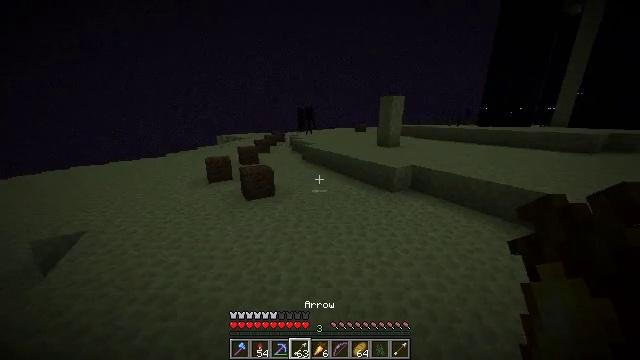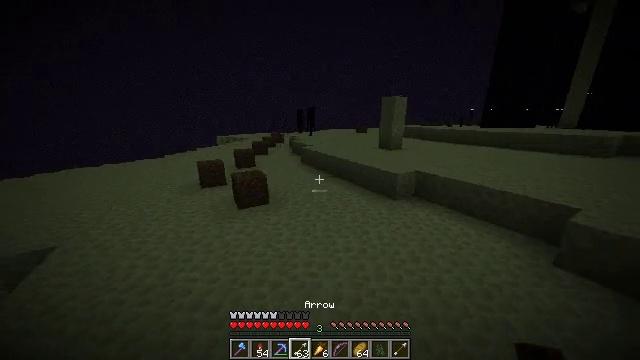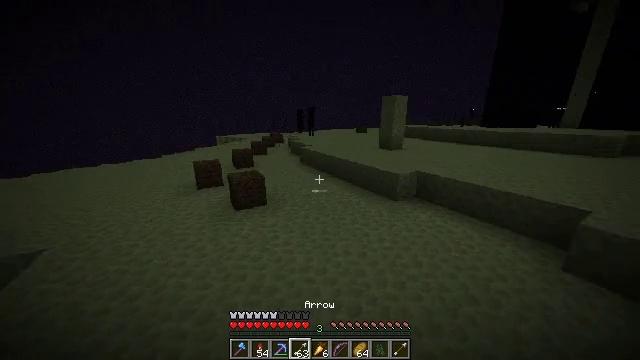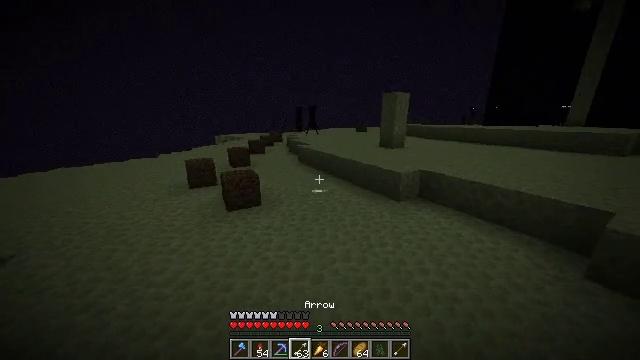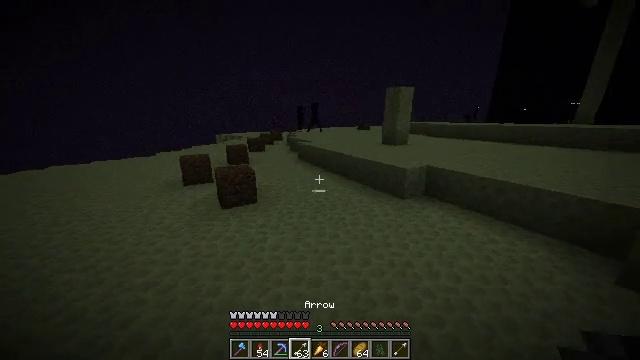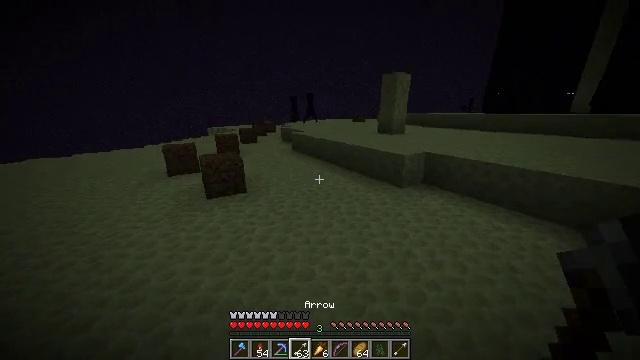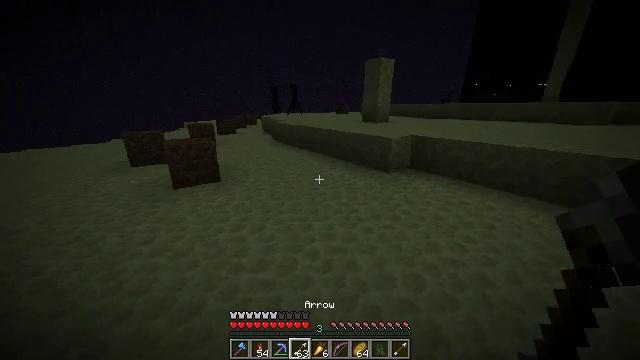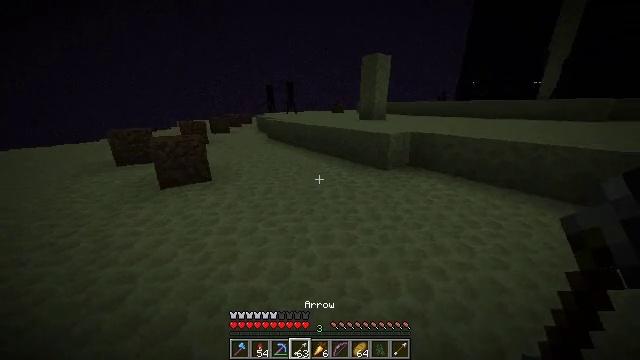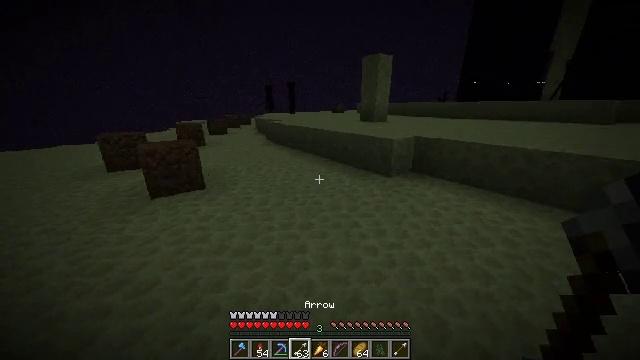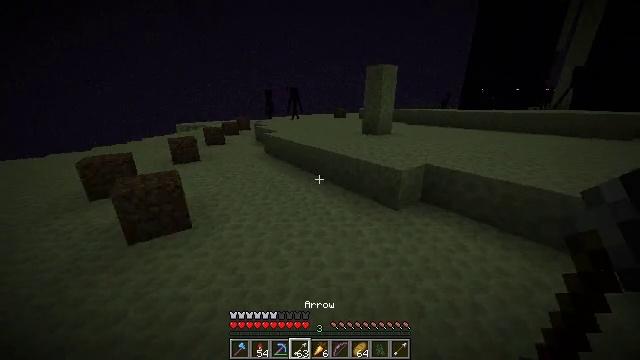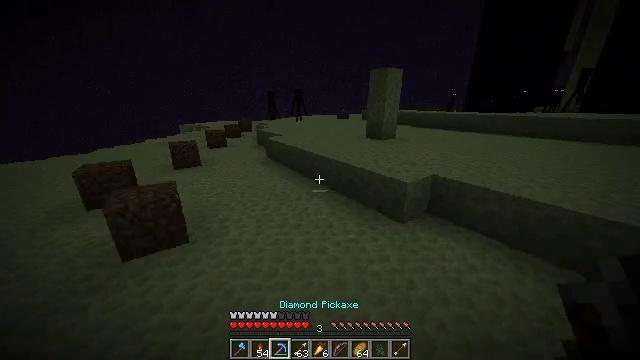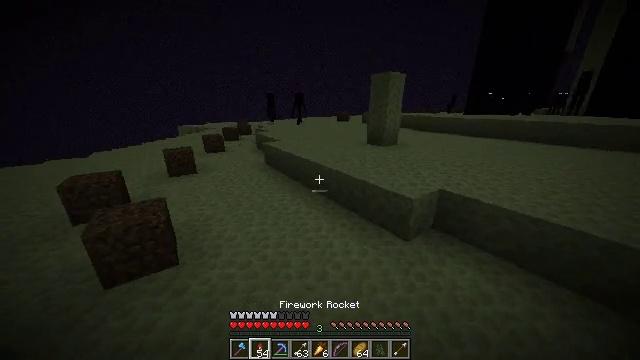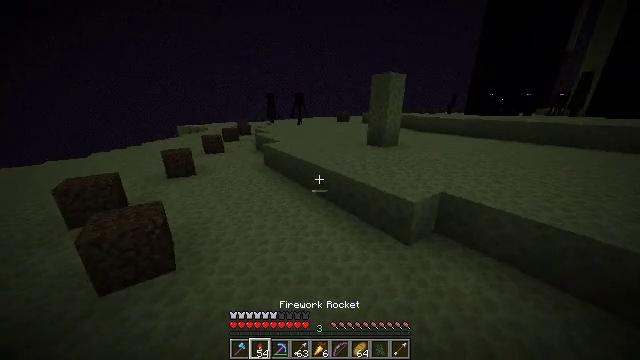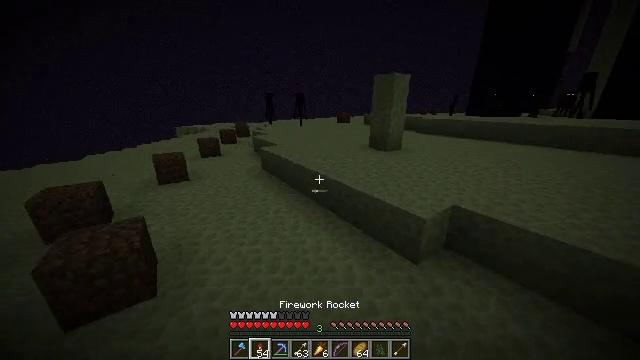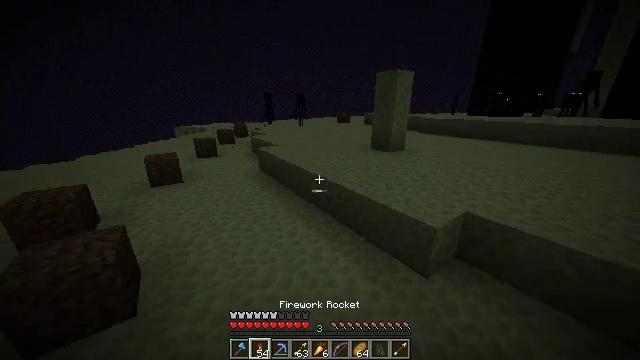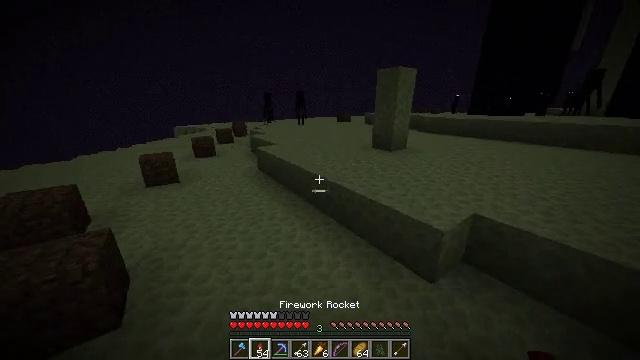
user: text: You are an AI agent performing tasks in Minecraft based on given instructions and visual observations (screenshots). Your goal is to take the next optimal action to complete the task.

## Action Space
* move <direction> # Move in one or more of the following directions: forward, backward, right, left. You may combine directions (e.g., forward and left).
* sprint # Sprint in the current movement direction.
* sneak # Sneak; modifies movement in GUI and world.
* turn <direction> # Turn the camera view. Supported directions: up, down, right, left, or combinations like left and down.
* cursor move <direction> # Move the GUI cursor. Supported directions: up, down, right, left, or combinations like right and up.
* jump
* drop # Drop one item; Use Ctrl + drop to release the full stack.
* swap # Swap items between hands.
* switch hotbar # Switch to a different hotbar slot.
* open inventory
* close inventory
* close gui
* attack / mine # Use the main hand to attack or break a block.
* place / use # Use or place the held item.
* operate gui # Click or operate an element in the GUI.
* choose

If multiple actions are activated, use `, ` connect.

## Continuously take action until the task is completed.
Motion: motion action
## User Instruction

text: Drop a firework rocket.
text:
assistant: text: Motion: move forward, sprint, jump
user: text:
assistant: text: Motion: move forward, sprint, jump
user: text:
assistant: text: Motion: move forward, sprint, jump
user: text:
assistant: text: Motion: move forward, sprint, jump
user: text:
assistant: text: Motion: move forward, sprint, turn right and down, jump
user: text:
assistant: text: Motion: move forward, sprint, turn right and down, jump
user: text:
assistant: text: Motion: move forward, sprint, turn right, jump
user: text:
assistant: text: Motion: move forward, sprint, jump
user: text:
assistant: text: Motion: move forward, sprint, jump
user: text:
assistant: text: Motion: move forward, sprint, jump
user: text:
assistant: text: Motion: move forward, sprint, jump
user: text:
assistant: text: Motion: move forward, sprint, jump
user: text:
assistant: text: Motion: move forward, sprint, jump
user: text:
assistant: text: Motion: move forward, sprint, jump
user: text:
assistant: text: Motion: move forward, sprint, jump
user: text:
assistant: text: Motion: move forward, sprint, turn right, jump
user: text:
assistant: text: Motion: move forward, sprint, turn right, jump
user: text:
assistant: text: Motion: move forward, sprint, turn right, jump
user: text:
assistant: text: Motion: move forward, sprint, jump
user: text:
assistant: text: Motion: move forward, sprint, jump
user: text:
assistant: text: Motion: move forward, sprint, jump
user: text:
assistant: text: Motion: move forward, sprint, turn left, jump
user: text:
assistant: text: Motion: move forward, sprint, jump
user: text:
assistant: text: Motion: move forward, sprint, jump
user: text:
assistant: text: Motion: move forward, sprint, jump
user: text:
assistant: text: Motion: move forward, sprint, jump
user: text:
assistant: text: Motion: move forward and move right, sprint, jump
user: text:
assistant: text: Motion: move forward and move right, sprint, turn left
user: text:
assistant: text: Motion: move forward and move right, turn left
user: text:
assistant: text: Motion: move right, turn left